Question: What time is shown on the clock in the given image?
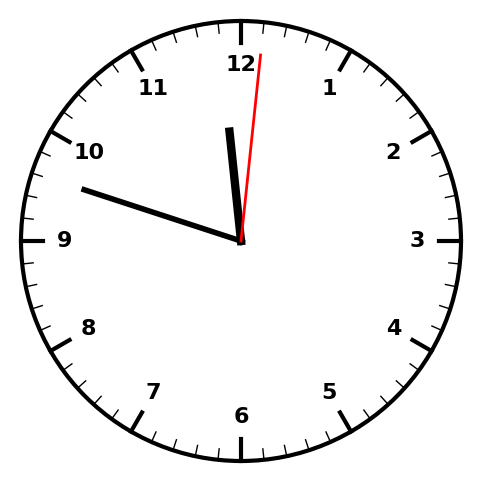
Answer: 11:48:01